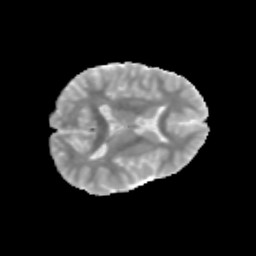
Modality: MD
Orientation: axial
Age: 11
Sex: male
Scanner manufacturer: siemens
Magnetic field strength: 3 T
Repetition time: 3.8 s
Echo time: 0.07 s